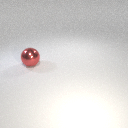
large red metal sphere